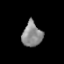
Tissue: prostate
Cell type: T cells
Senescence score: 0.1218
Nuclear area (px): 472
Mean DAPI intensity: 139.059